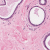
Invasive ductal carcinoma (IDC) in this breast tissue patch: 0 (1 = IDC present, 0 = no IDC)